Question: In my application the main activity hosts two fragments and attached to acticity as ActionBarTabs. using the following code. (See the picture at the bottom)
'''
private void createActionTabs() {
ActionBar actionBar = getActionBar();
actionBar.setNavigationMode(ActionBar.NAVIGATION_MODE_TABS);
//Status Tab
String strStatus = getResources().getString(R.string.lblStatus);
ActionBar.Tab statusTab = actionBar.newTab();
statusTab.setText(strStatus);
TabListener<SFrag> sFTabListener = new TabListener<SFrag>(this, strStatus, SFrag.class);
statusTab.setTabListener(sFTabListener);
actionBar.addTab(statusTab);
//Controller Tab attached the same way
.....
}
'''
The ActionBar Items (start and refresh) are added using
'''
public boolean onCreateOptionsMenu(Menu menu) {
MenuInflater inflater = getMenuInflater();
inflater.inflate(R.menu.main_menu, menu);
return true;
}
'''
Now coming to my problem:
1. I want to update the data shown on the Status Fragment at application load, fragment resume and click of refresh menu item from the action bar. Now when I try to access the Status fragment from Main Activity using the following code SFrag frag = (SFrag) getFragmentManager().findFragmentById(R.id.st_frag);
Log.d(TAG, "In Activity SFrag is " + (frag == null ? "null" : "not null"));
if (frag != null) {
//calls the method to update data
fragment.updateStatusData(statusInformation);
}
The methods always returns null. I even tried the onResume method of the activity, the fragment objects is still returned as null. So how do I access the fragment and thus accessa method of that fragment from host acticty.
1. Secondly, I am trying to use the action_service (its shown as Start button just for this mockup) in action bar as a toggle for satrting or stopping a background service. I can easily update the title/icon for start menu item from onOptionsItemSelected method (I save the current status running/stoppede in shared-preferences). but when I try to accees the menuItem at onStart/onResume of the activity by using MenuItem mi = (MenuItem) findViewById (R.id.action_service);
it always returns null. So How Can I access action_service menu Item in onResume/onStart to update it.
My Application looks like this
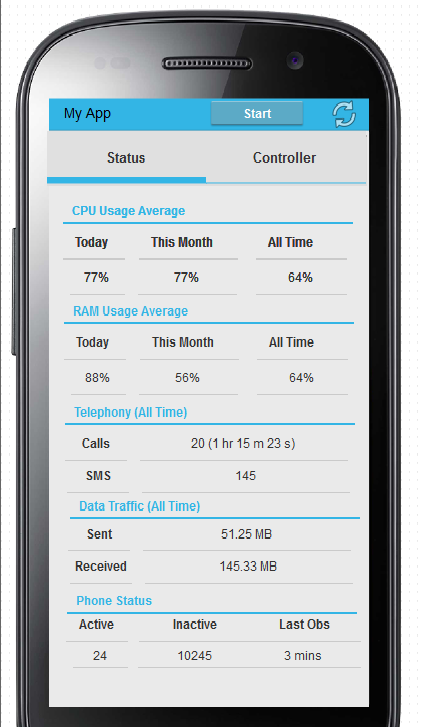
Answer: First of all if you want to declare 'MenuItem', you should do it in this way :
'''
@Override
public boolean onCreateOptionsMenu(Menu menu) {
getSupportMenuInflater().inflate(R.menu.main_activity, menu);
MenuItem mRefresh = menu.findItem(R.id.refresh_menu_item);
return true;
}
'''
About updating your 'Fragment' on applications load or 'Activity''s start, just set selected the tab which holds your 'Fragment' and put the code which will load the data in your 'Fragment' on it's 'onStart()' or 'onActivityCreated()' method. You can override 'onOptionsItemSelected()' in your 'Fragment', so you can update your views not from your 'Activity' which holds your 'Fragment', but from it's own class.
Here is an example how you should handle menu from your 'Fragment' :
'''
public class MyFragment extends Fragment {
@Override
public void onActivityCreated(Bundle savedInstanceState) {
super.onActivityCreated(savedInstanceState);
setHasOptionsMenu(true); // Do not forget this!!!
}
@Override
public void onCreateOptionsMenu(Menu menu, MenuInflater inflater) {
super.onCreateOptionsMenu(menu, inflater);
inflater.inflate(R.menu.first_fragment, menu);
}
@Override
public boolean onOptionsItemSelected(MenuItem item) {
super.onOptionsItemSelected(item);
switch (item.getItemId()) {
case R.id.action_refresh:
// Do You stuff here
break;
}
return super.onOptionsItemSelected(item);
}
}
'''
Using this you can add and use 'MenuItem''s in your 'Fragment'.
Hope this helps!